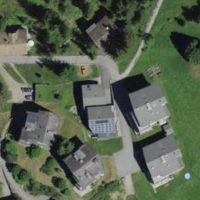
EUNIS habitat code: 55
Species observed at this site:
Vicia sepium